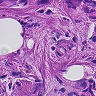
Metastatic tissue present: yes